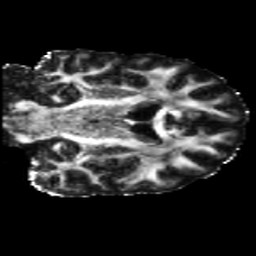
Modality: FA
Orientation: coronal
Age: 42
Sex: male
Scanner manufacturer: siemens
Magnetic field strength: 3 T
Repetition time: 5.25 s
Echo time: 0.08 s